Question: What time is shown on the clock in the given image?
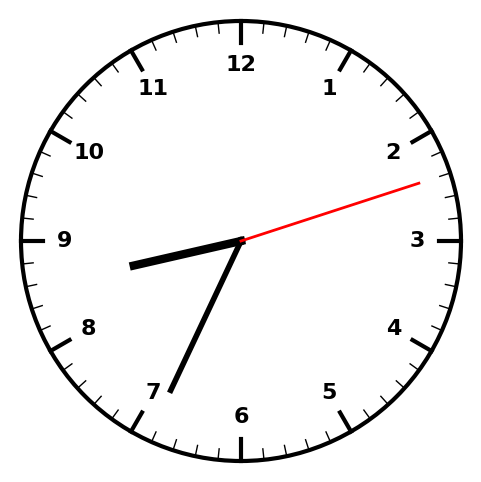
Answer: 08:34:12